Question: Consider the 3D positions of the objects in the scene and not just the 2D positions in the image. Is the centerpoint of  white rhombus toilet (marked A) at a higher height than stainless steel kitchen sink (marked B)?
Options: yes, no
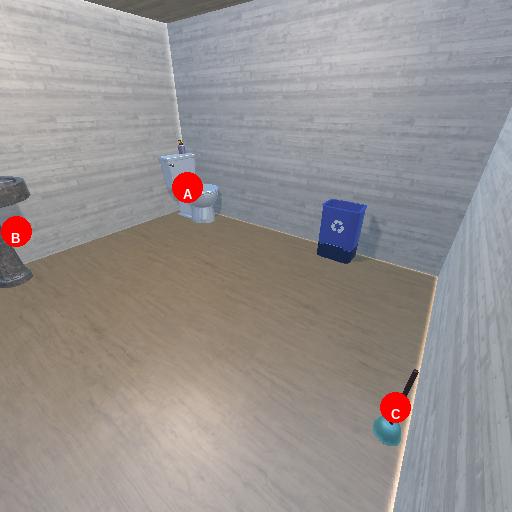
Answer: yes